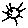
Label: sun